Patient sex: M
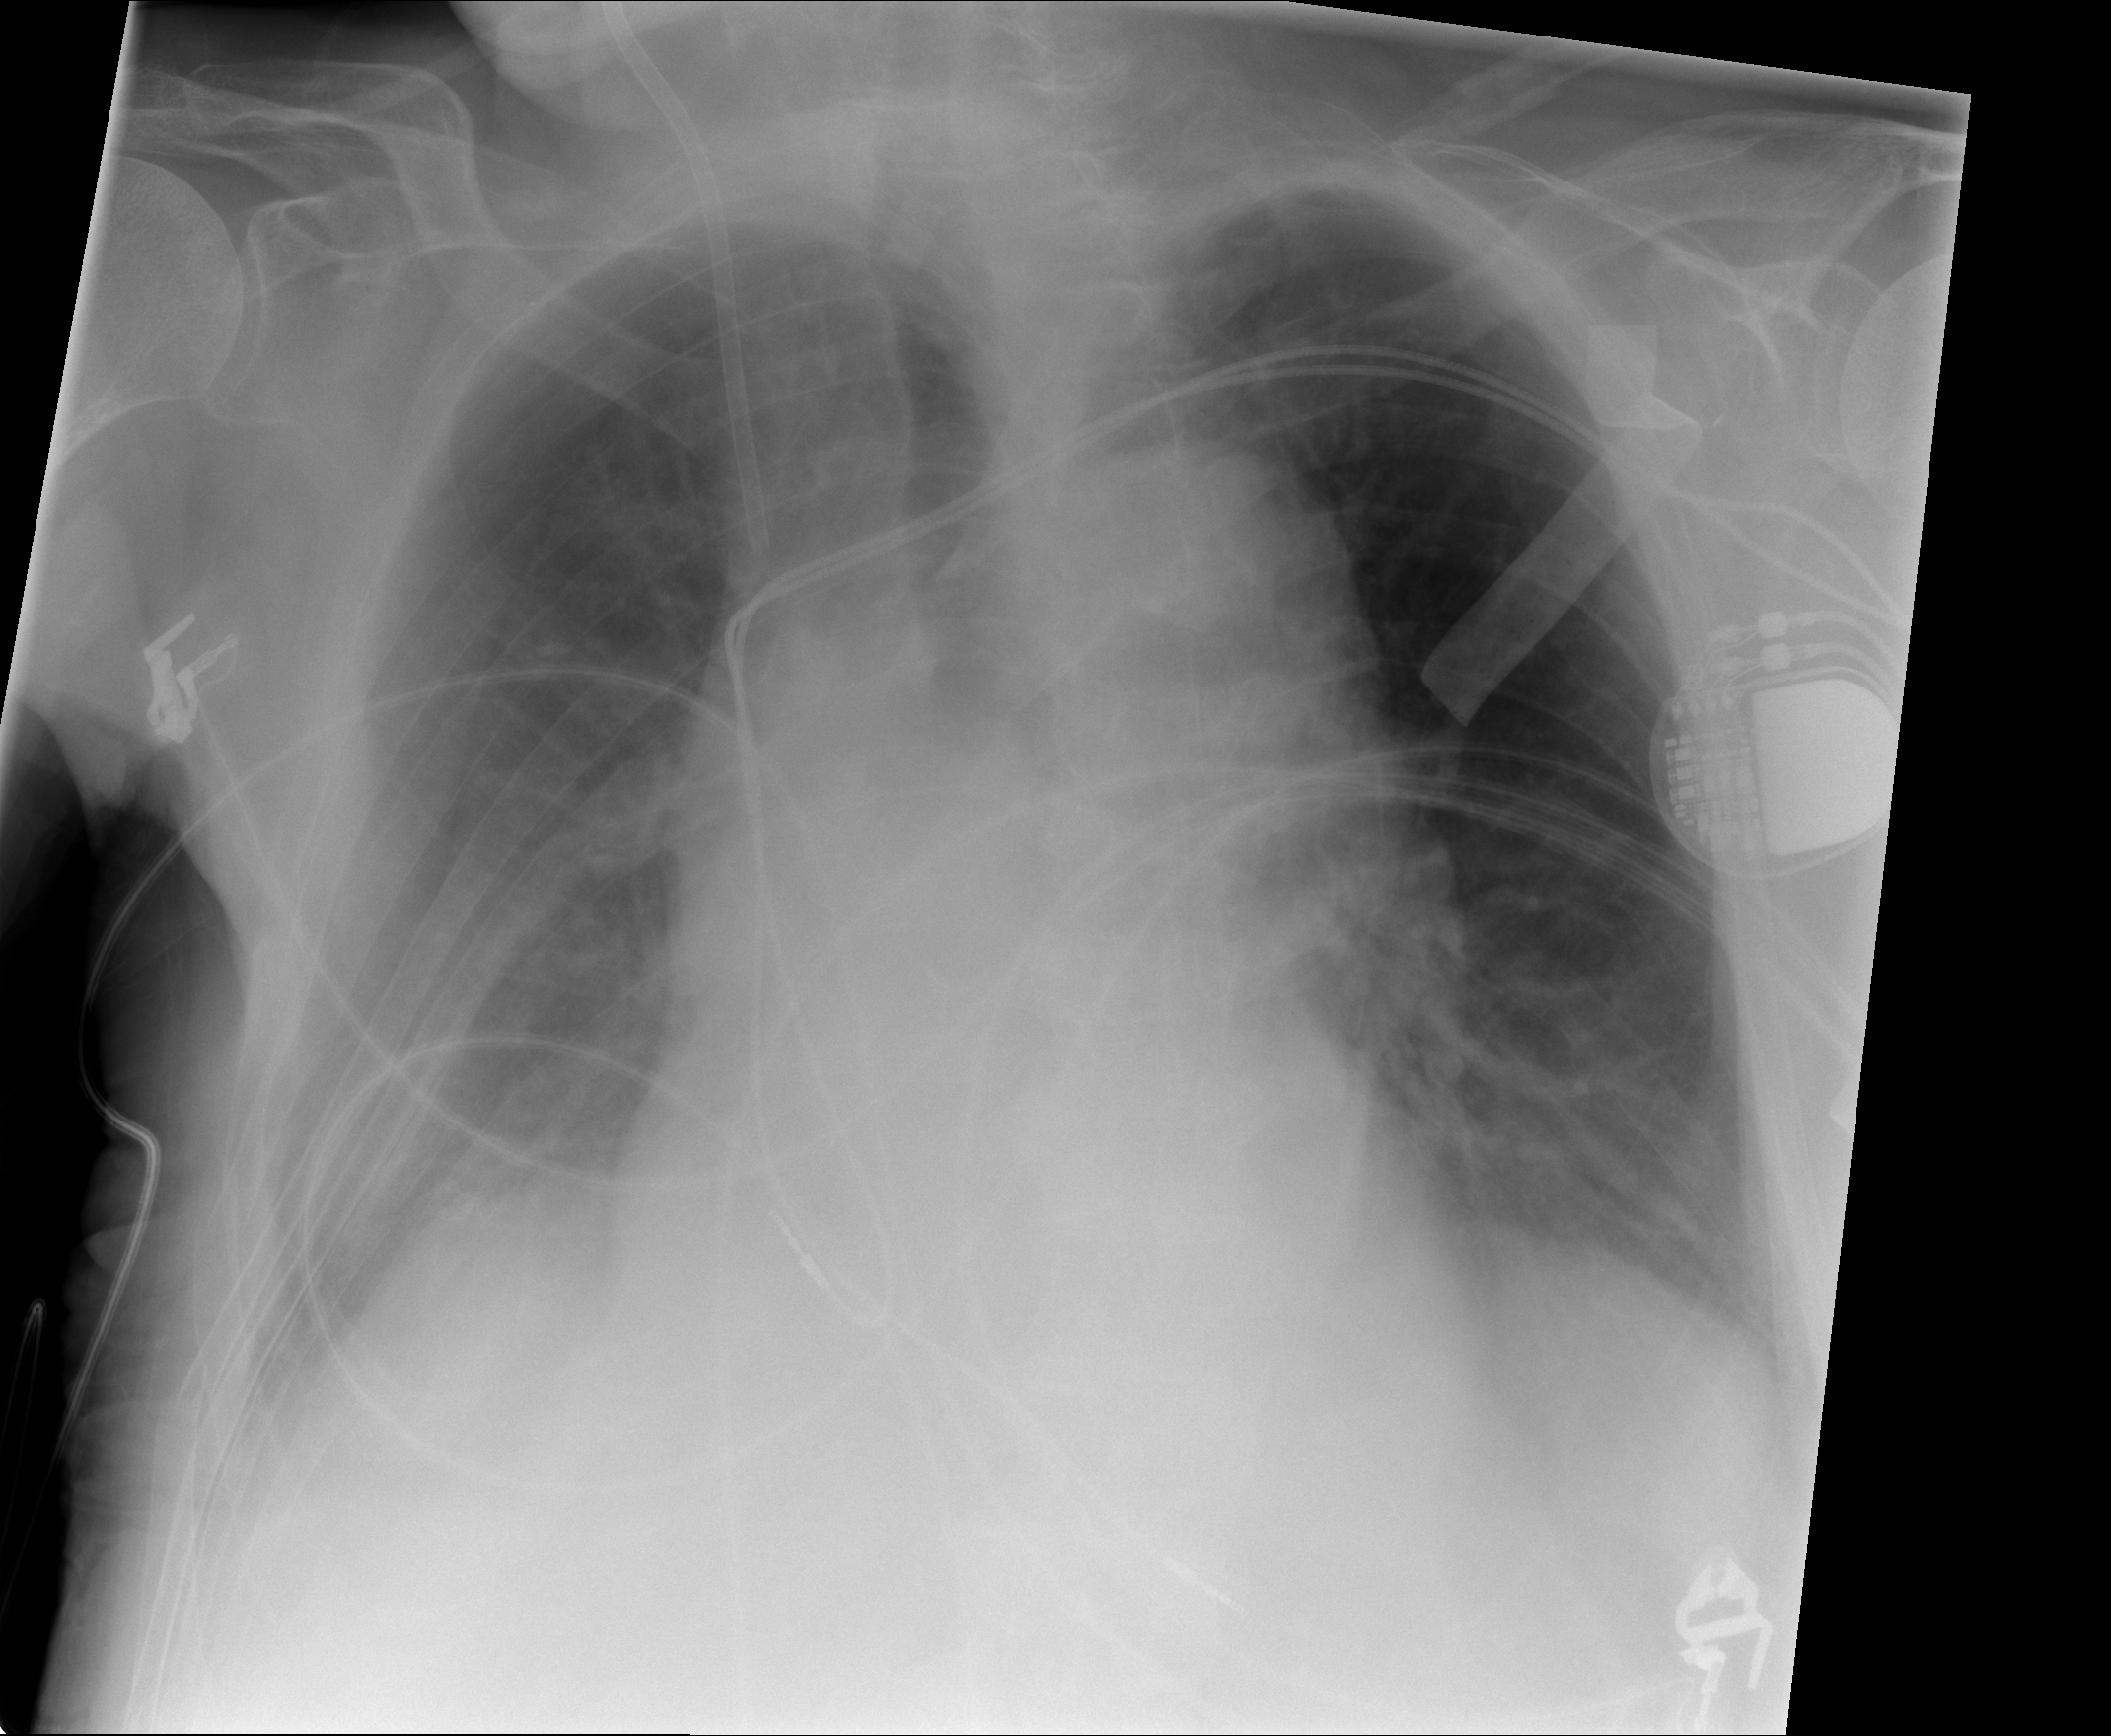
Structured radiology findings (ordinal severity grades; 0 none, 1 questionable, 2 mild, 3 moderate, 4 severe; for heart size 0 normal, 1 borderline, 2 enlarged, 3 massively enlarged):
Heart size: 2
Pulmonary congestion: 0
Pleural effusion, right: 1
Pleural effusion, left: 0
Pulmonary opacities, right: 0
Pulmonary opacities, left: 0
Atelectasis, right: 0
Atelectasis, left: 2